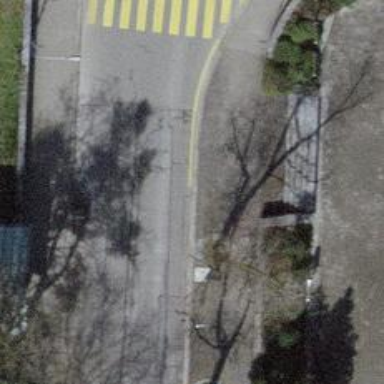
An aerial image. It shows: Set of steps on the road.